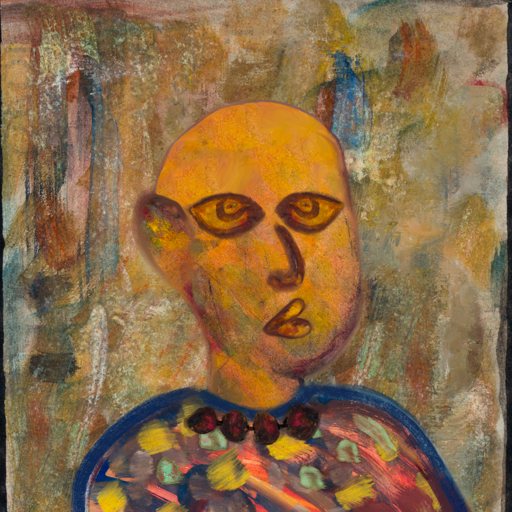
Background: Pipe, Head And Neck Side: Gypsy_Mother, Face Side: Comrade, Bust: Mother_And_Son_Mother, Hair Side: Blank, Head Accessory: Blank, Second Necklace: Blank, Necklace: Mosgoul, Baby: Blank